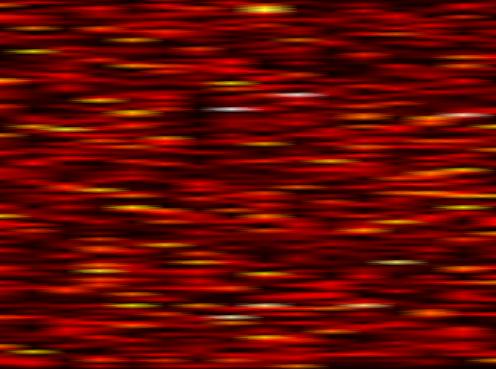
Label: FBMC